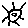
Label: sun